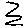
Label: zigzag